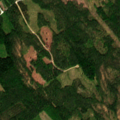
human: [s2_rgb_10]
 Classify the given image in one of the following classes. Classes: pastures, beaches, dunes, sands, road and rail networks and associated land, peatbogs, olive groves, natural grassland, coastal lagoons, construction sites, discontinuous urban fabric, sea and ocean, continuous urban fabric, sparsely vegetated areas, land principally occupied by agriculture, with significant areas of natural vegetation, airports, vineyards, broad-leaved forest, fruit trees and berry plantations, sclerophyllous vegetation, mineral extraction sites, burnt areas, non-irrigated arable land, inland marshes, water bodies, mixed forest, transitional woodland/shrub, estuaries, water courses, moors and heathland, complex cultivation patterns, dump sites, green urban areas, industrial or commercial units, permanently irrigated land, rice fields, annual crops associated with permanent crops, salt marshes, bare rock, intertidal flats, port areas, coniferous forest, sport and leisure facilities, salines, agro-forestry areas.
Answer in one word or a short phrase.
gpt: coniferous forest, mixed forest, transitional woodland/shrub